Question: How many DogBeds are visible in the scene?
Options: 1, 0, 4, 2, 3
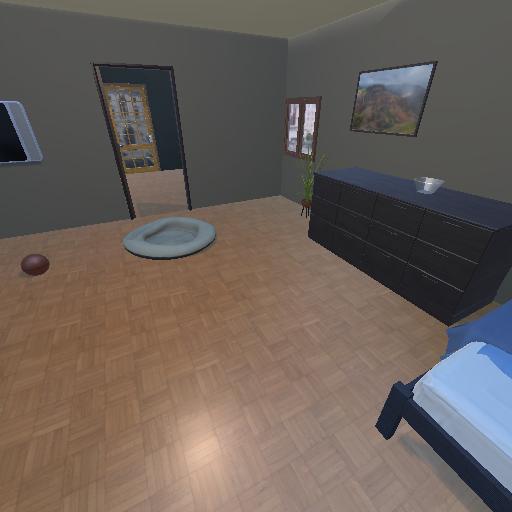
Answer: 1